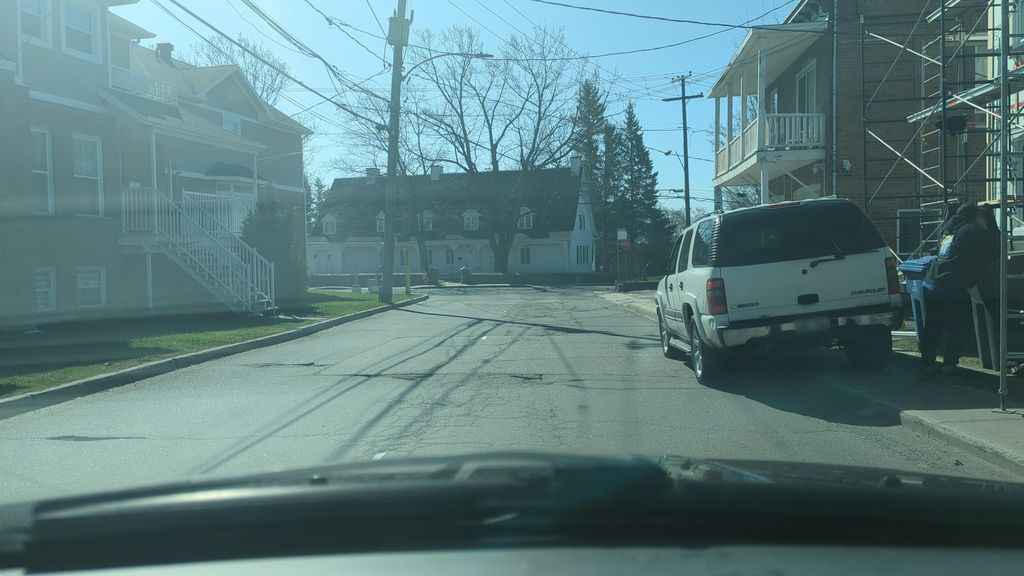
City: quebec_city